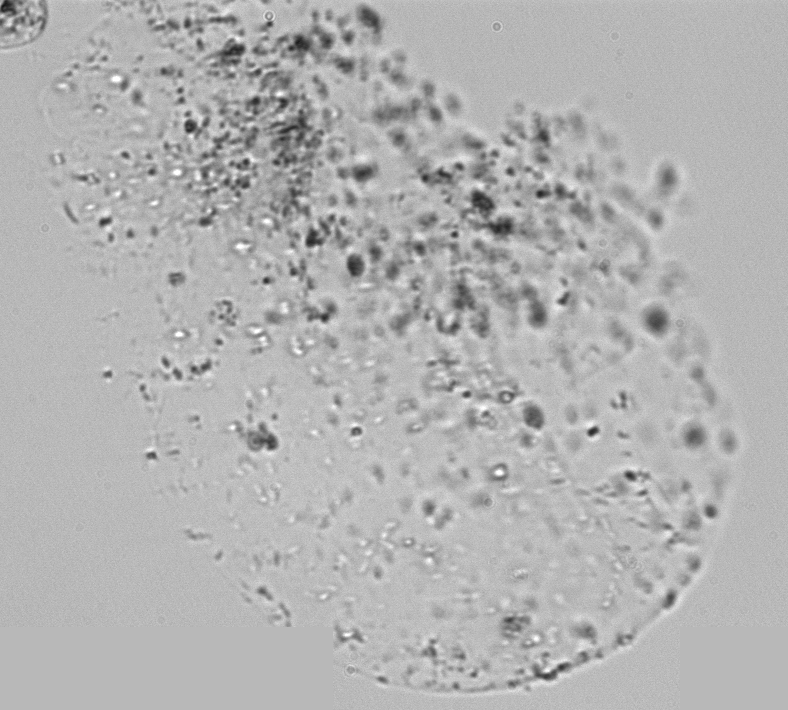
Label: Phaeocystis